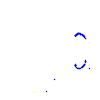
Particle: proton